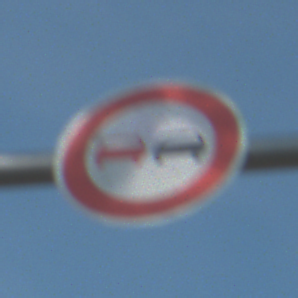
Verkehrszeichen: Ueberholverbot
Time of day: MorningAfternoon
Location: Outdoor (Suburban)
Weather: Clear
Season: NotSpecified
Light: Natural